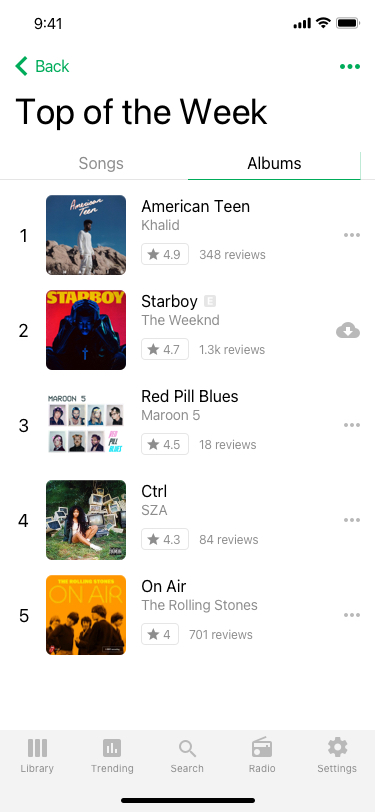
Text in this UI design:
KK
9:41 AM
Back
Top of the Week
Albums
Songs
American Teen
Khalid
4.9
348 reviews
1
Starboy
The Weeknd
4.7
1.3k reviews
2
3
Red Pill Blues
Maroon 5
4.5
18 reviews
4
Ctrl
SZA
4.3
84 reviews
5
On Air
The Rolling Stones
4
701 reviews
Settings
Radio
Search
Trending
Library